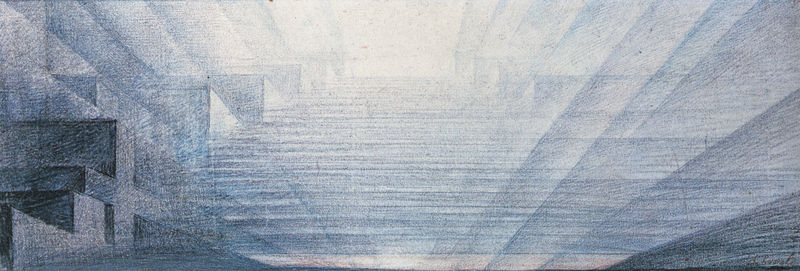
Titel: Senza titolo
Künstler: Luigi Russolo
Standort: Genève
Institution: Gallerie Jean Krugier
Schlagwörter: blau, dunkel, schatten, grün, grau, hell, licht, schwarz, weiss, zeichnung, rot, rosa, moderne, abstrakt, modern, formen, lila, schattierung, violett, linien, querformat, treppe, treppen, stufe, stufen, striche, abstraktion, kreuz, linie, form, schraffur, schraffuren, strich, hell-dunkel, bleistift, quadrate, kreuze, horizontal, kuben, buntstift, buntstifte, gestrichelt, vertikal, waagrechte, gekritzel